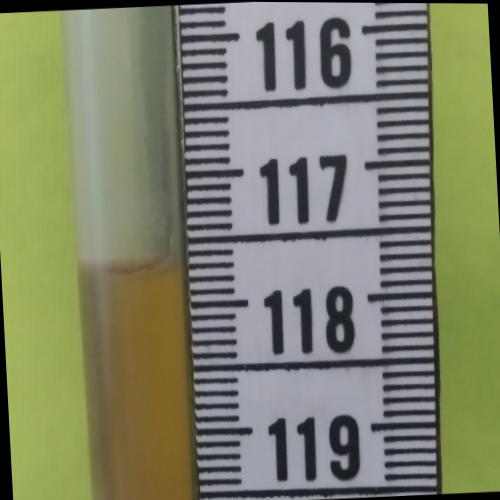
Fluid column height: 117.7 cm